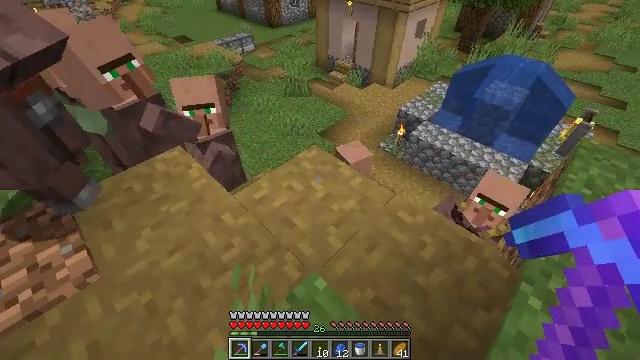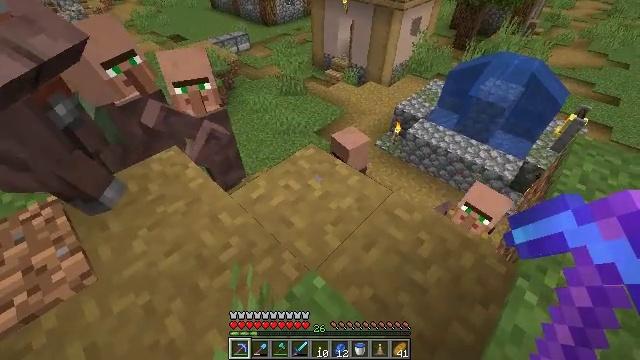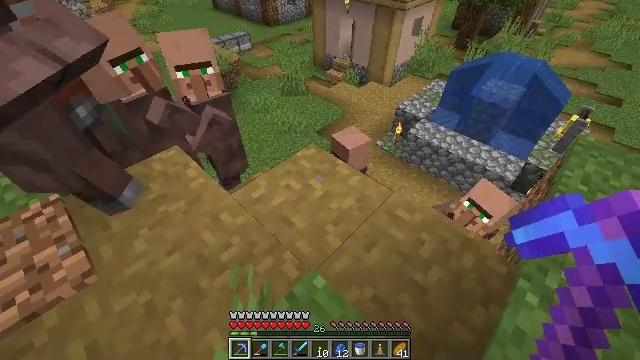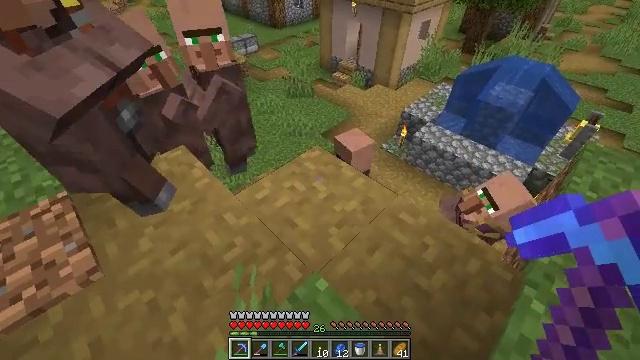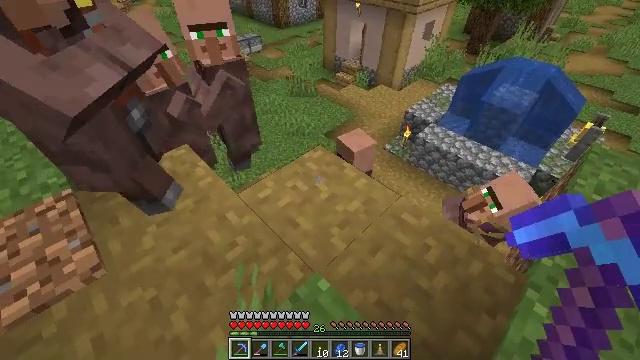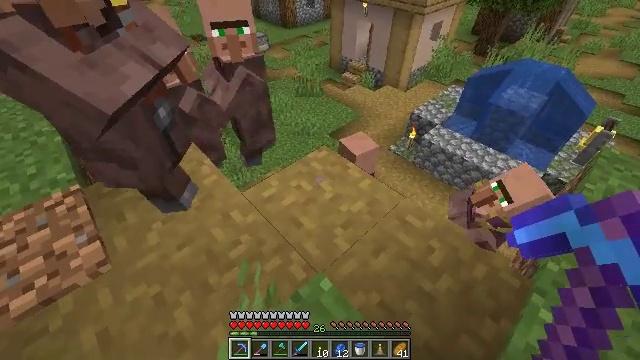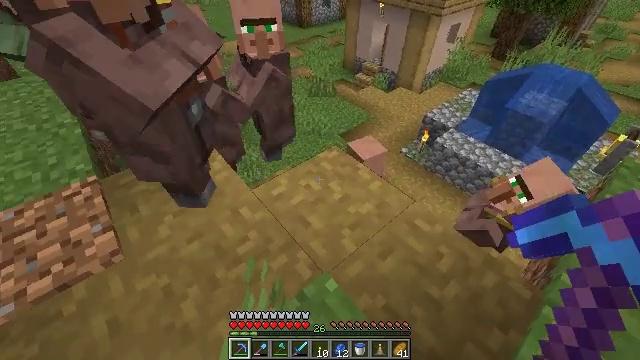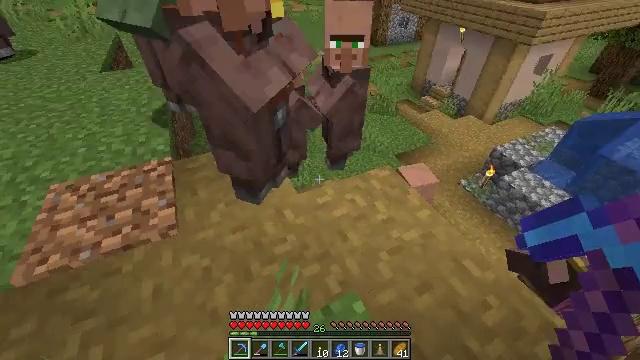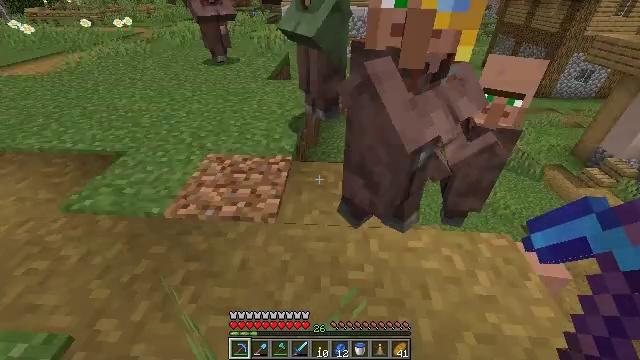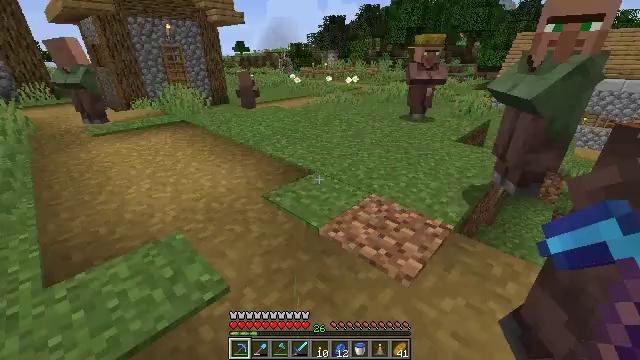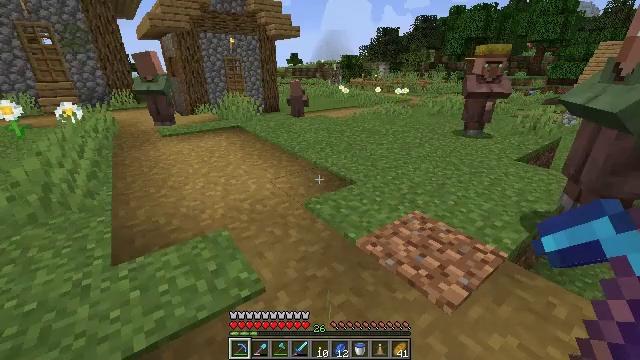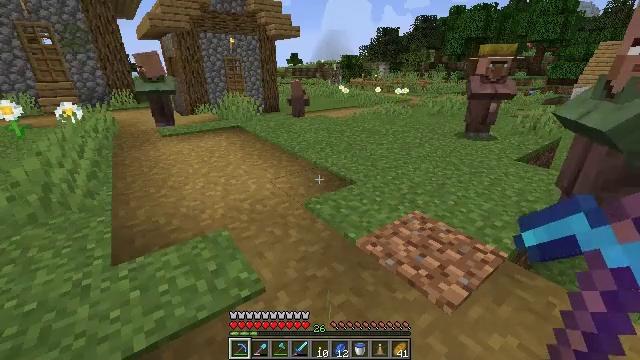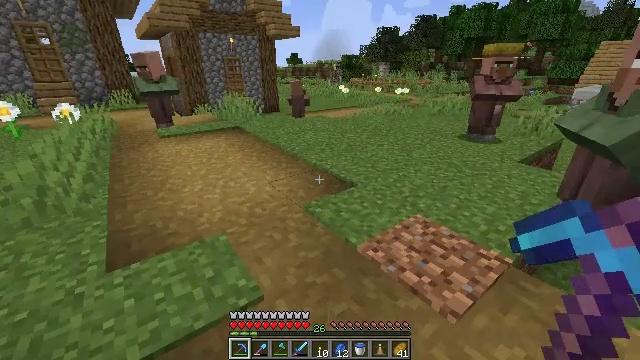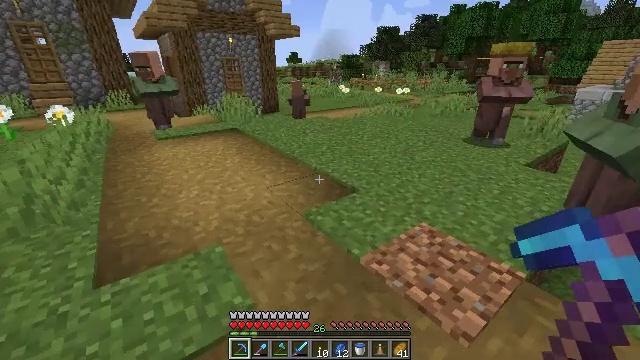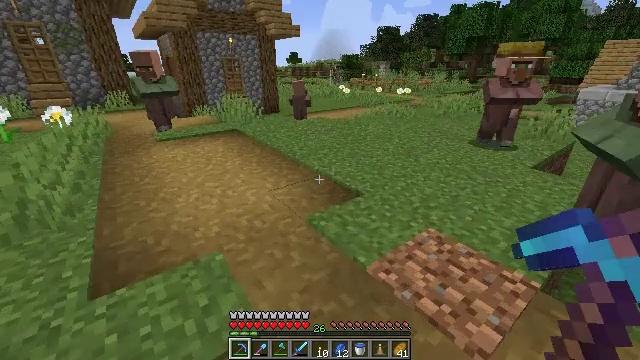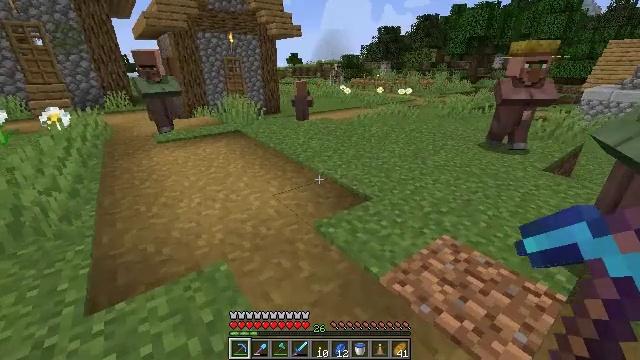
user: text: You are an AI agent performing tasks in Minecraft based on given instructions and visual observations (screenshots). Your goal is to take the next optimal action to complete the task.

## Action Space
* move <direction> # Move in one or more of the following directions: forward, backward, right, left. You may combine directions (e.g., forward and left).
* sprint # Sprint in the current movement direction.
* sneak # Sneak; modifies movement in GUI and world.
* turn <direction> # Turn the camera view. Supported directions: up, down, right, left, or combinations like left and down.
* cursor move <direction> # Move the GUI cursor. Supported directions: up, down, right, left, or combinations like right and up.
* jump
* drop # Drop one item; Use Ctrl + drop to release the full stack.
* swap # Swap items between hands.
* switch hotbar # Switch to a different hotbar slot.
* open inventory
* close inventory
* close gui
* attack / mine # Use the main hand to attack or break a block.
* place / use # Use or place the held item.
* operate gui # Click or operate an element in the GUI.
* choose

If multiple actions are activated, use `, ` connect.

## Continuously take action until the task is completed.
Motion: motion action
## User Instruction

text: Recycle the blast furnace by breaking it.
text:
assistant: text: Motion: no_op
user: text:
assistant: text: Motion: no_op
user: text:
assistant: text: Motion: turn left
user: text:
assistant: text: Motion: no_op
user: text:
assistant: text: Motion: turn left
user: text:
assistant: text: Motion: turn left
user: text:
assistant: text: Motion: turn left and up
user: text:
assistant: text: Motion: turn left and up
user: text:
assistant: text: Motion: turn left and up
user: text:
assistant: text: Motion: turn left and up
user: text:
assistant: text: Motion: no_op
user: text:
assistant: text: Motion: move forward
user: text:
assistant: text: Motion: move forward
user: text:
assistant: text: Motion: move forward and move left
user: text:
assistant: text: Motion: move forward and move left
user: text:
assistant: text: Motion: move forward and move left
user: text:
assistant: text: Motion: move forward and move left, turn left and up
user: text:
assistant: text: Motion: move forward and move left, turn left and up
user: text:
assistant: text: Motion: move forward and move left, turn left and up
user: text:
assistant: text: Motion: move forward, turn left and up
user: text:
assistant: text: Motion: move forward
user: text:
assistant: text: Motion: move forward
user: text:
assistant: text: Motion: move forward
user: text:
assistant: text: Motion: move forward
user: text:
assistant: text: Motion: move forward
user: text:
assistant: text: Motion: move forward
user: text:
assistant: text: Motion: move forward
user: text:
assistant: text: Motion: move forward
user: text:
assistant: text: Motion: move forward, turn right and up
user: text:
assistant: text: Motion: move forward, turn right and up